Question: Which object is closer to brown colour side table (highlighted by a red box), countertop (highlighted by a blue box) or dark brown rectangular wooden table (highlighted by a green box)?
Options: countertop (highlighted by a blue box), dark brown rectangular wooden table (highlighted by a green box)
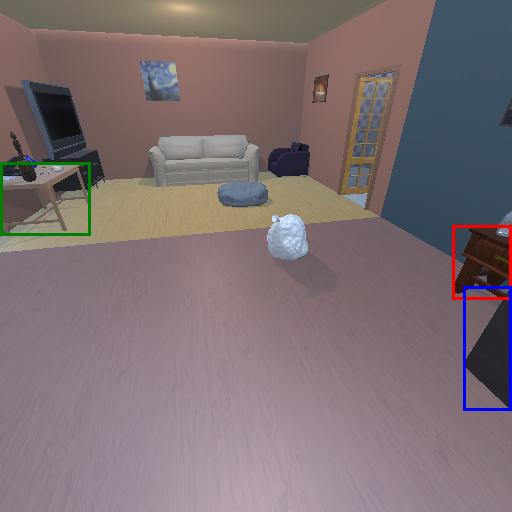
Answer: countertop (highlighted by a blue box)